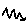
Label: zigzag